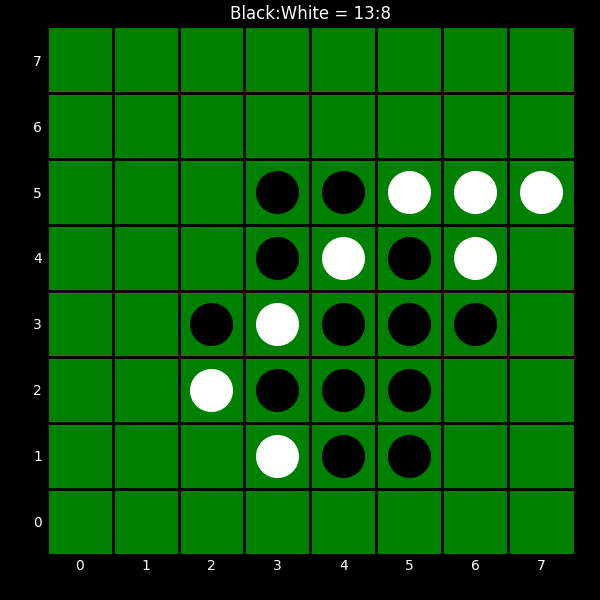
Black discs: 13
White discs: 8